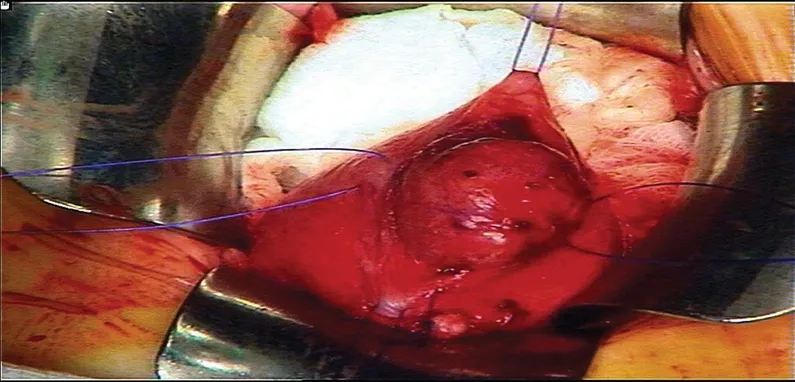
Intraoperative view of the urinary bladder mass.
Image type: medical_photograph (other_medical_photograph)